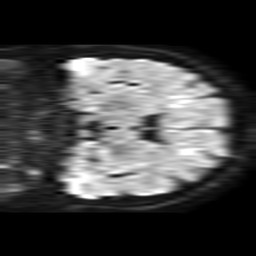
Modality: TRACE
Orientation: coronal
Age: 41
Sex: female
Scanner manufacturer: philips
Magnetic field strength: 1.5 T
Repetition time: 3.392 s
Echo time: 0.06899 s